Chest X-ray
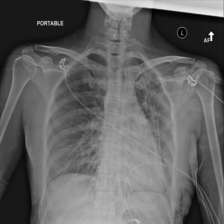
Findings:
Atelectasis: negative
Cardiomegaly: negative
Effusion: negative
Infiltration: negative
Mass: negative
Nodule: negative
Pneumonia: negative
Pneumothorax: positive
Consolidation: negative
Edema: negative
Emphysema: positive
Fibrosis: negative
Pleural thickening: negative
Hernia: negative